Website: ulta-beauty
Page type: payment
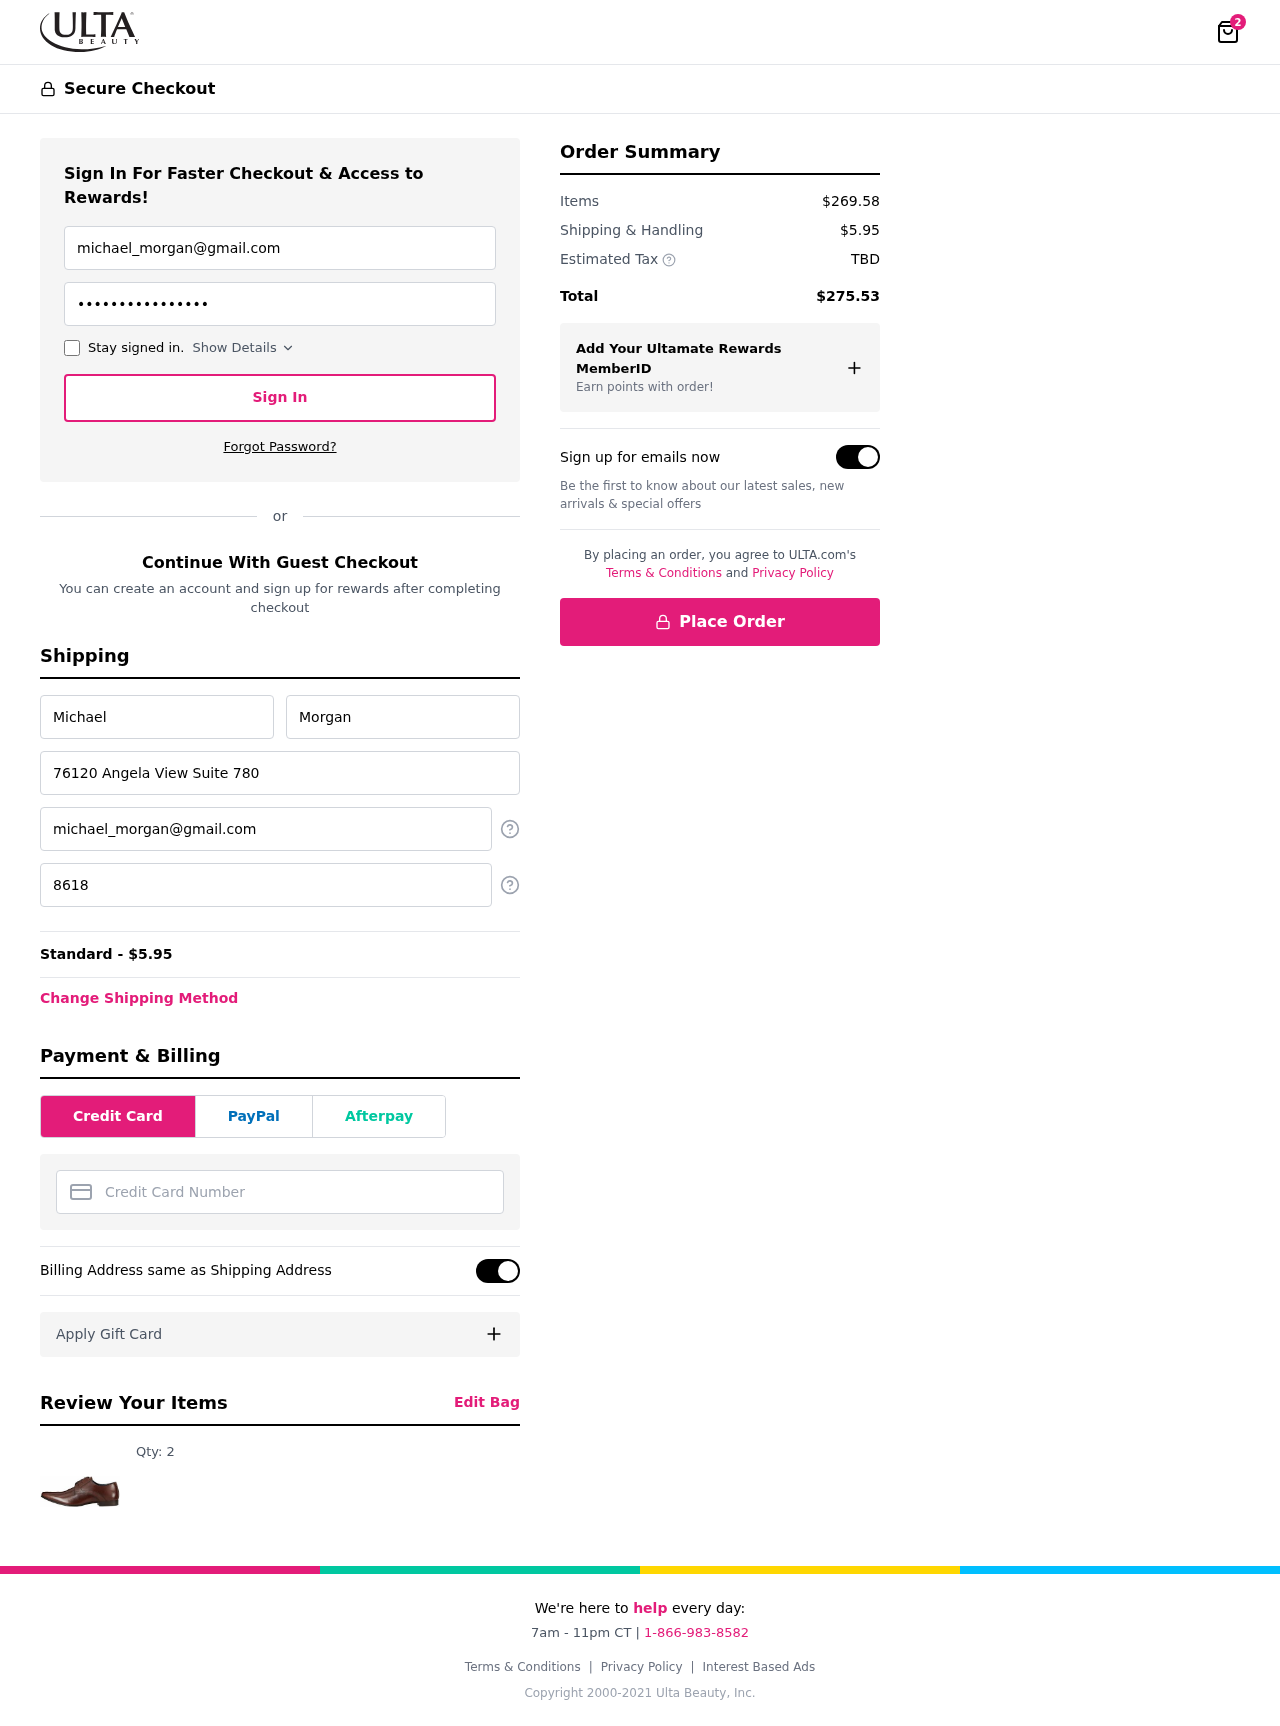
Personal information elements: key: PII_CARD_NUMBER
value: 6505 4736 0157 9119
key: PII_EMAIL
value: michael_morgan@gmail.com
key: PII_FIRSTNAME
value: Michael
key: PII_LASTNAME
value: Morgan
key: PII_PHONE
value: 8618997165
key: PII_STREET
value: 76120 Angela View Suite 780
Product elements: key: PRODUCT1_QUANTITY
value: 2
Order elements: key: ORDER_NUM_ITEMS
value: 2
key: ORDER_SHIPPING_COST
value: $5.95
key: ORDER_SHIPPING_COST
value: Standard - $5.95
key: ORDER_SUBTOTAL
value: $269.58
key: ORDER_TAX
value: TBD
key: ORDER_TOTAL
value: $275.53